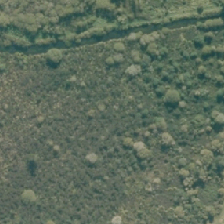
Land cover: herbaceous_freshwater_vege